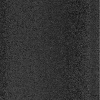
Atmospheric dust classification: dusty